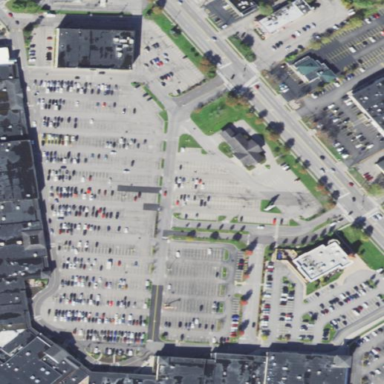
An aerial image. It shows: Retail area consisting of mall.